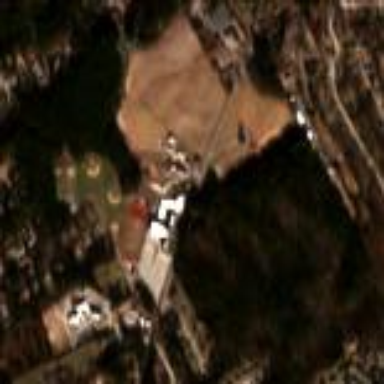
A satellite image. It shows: School.